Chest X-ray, PA view. Patient: 32 years old, sex M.
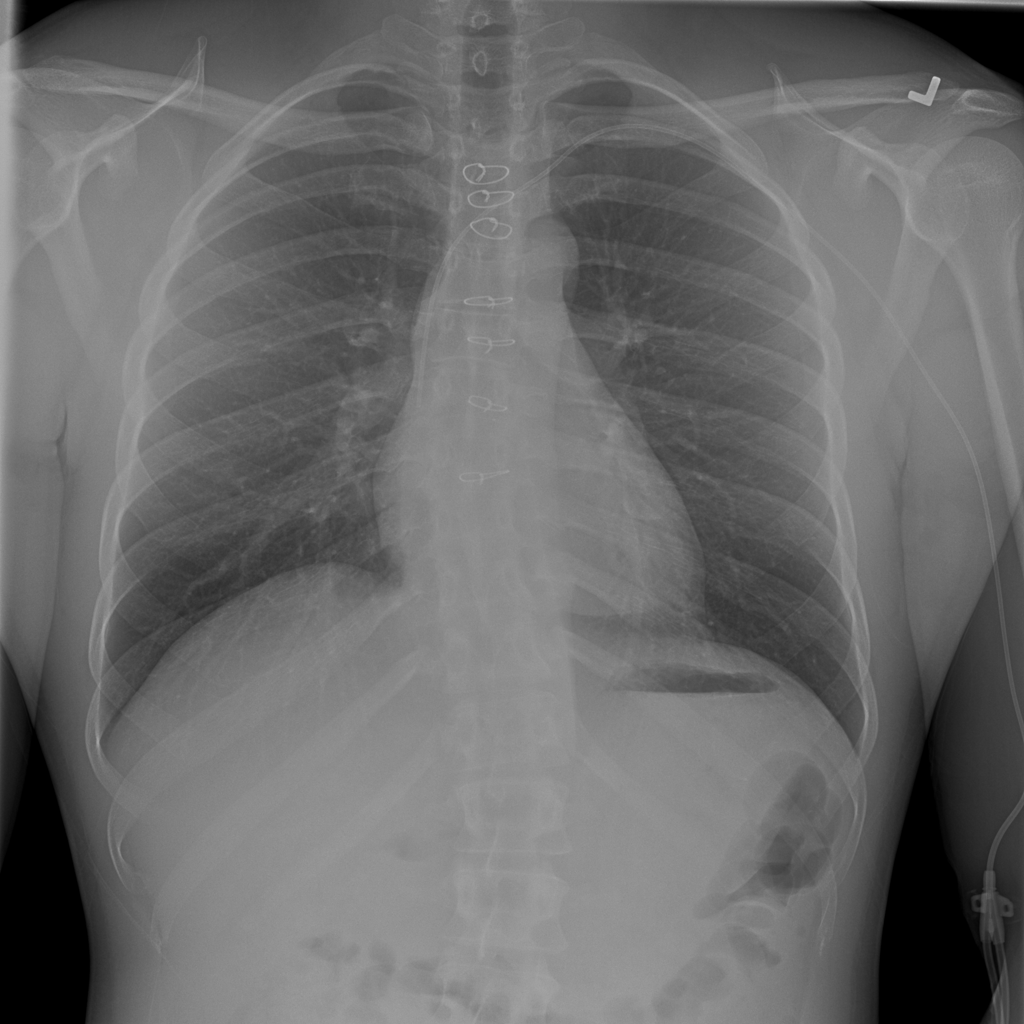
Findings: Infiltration